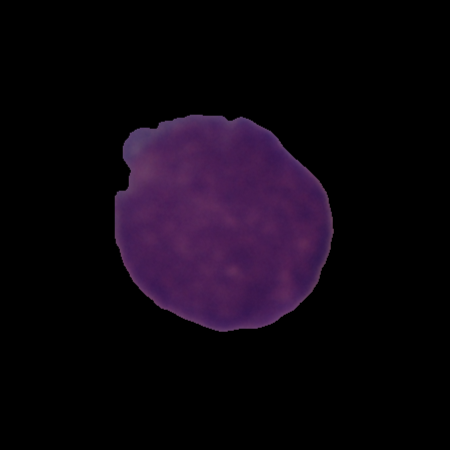
Label: cancer